Question: I have a 'DataGrid' and when someone clicks on a DataGridCell I want values to overlay that cell. What is the best way to do about this? Adornlayer? Custom Control?
Below is an example. Someone clicks on '17.27' of a DataGrid and I want to have the ranges of the price next to it. The user can then choose a value and set the DataGridCell with the new price. A twist is that the values are next to, not a drop down or I can just use a 'ComboBox'.

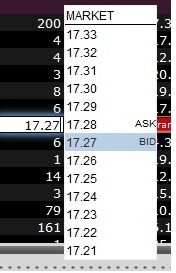
Answer: It seems to me for you will fit this controls:
---
- <URL>

For the 'ComboBox' you can set the dynamic range, being attached to the collection. In 'DataGrid' you can do yourself the ComboBox using 'DataGridTemplateColumn' column:
'''
<DataGridTemplateColumn>
<DataGridTemplateColumn.CellTemplate>
<DataTemplate>
<TextBlock Text="{Binding Path=CustomObjectStringMember}" />
</DataTemplate>
</DataGridTemplateColumn.CellTemplate>
<DataGridTemplateColumn.CellEditingTemplate>
<DataTemplate>
<ComboBox ItemsSource="{Binding Path=CustomObjectListMember}"
Text="{Binding Path=CustomObjectStringMember}" />
</DataTemplate>
</DataGridTemplateColumn.CellEditingTemplate>
</DataGridTemplateColumn>
'''
Or using'DataGridComboBoxColumn':
'''
<DataGridComboBoxColumn Header="Current Category"
SelectedValueBinding="{Binding Path=CurrentCategory}"
SelectedValuePath="CategoryID"
DisplayMemberPath="CategoryName"
ItemsSource="{Binding Source={StaticResource categoriesDataProvider}}" />
'''
---
- <URL>

'IntegerUpDown' provides a TextBox with button spinners that allow incrementing and decrementing Nullable values by using the spinner buttons.
---
- <URL>
Try using 'Popup' with 'ListBox' like this:
'''
<Popup Name="MyPopUp"
UseLayoutRounding="True"
AllowsTransparency="False"
IsOpen="True"
Placement="Right">
<Border Name="BorderContent"
UseLayoutRounding="True"
Width="140"
BorderThickness="1"
BorderBrush="Black">
<StackPanel Background="White">
<TextBlock Background="White"
Foreground="Black"
HorizontalAlignment="Center"
Text="MARKET" />
<Separator Background="Black" Height="2" />
<ListBox BorderBrush="Transparent">
<ListBoxItem>17.27</ListBoxItem>
<ListBoxItem>17.28</ListBoxItem>
<ListBoxItem>17.29</ListBoxItem>
<ListBoxItem>17.30</ListBoxItem>
</ListBox>
</StackPanel>
</Border>
</Popup>
'''
'Output'

For 'Popup' you can set Placement to 'Right' and use dynamic collection for ItemSource. To appear the Popup in the 'DataGrid' you need place it in the 'CellEditingTemplate' like this:
'''
<DataGridTemplateColumn Header="Test">
<DataGridTemplateColumn.CellTemplate>
<DataTemplate>
<TextBlock Text="{Binding Path=Sample}" />
</DataTemplate>
</DataGridTemplateColumn.CellTemplate>
<DataGridTemplateColumn.CellEditingTemplate>
<DataTemplate>
<Grid>
<TextBox Text="{Binding Path=Sample}" />
<Popup ... />
</Grid>
</DataTemplate>
</DataGridTemplateColumn.CellEditingTemplate>
</DataGridTemplateColumn>
'''